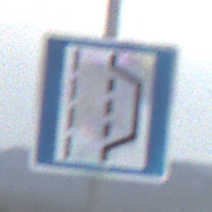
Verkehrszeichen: NothalteUndPannenbucht
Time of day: Midday
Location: Outdoor (Nature)
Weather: PartlyCloudy
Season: NotSpecified
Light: Natural